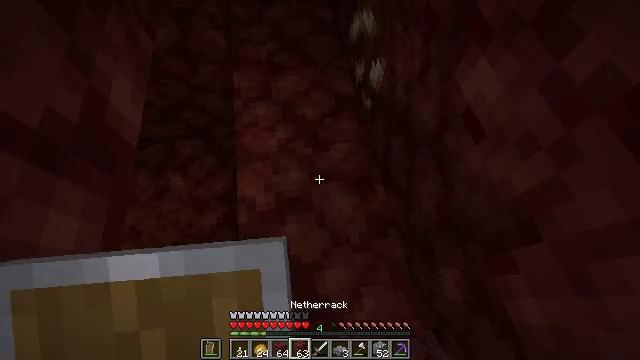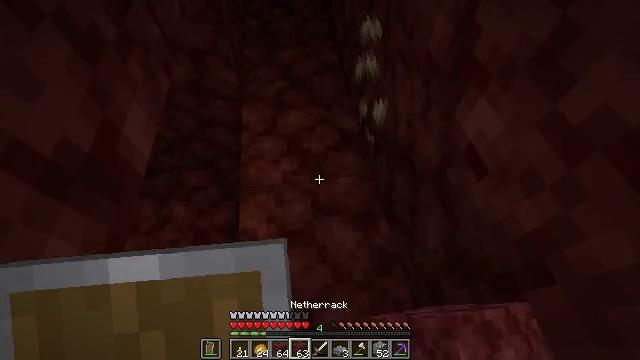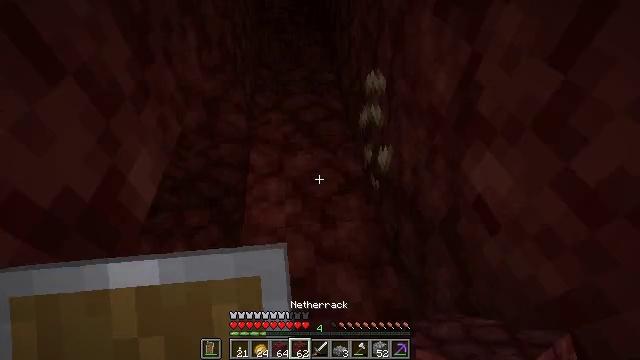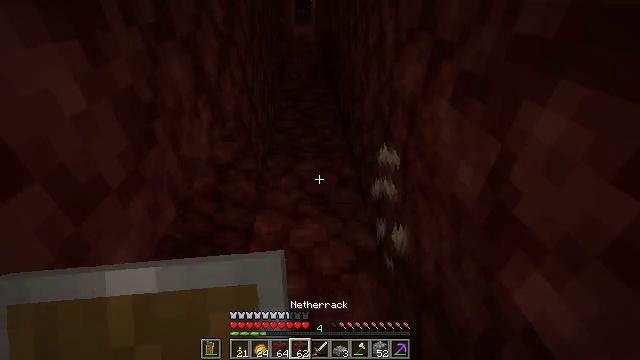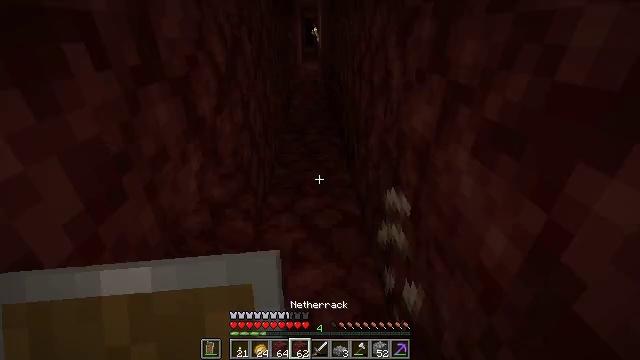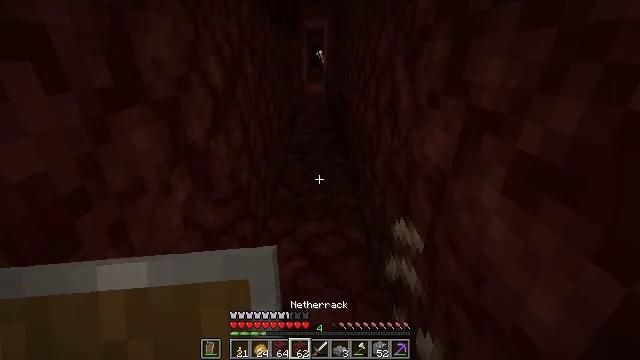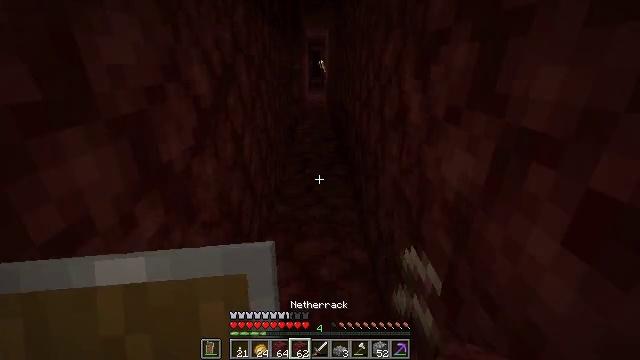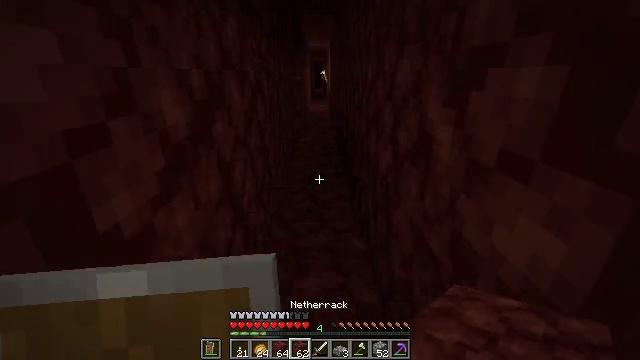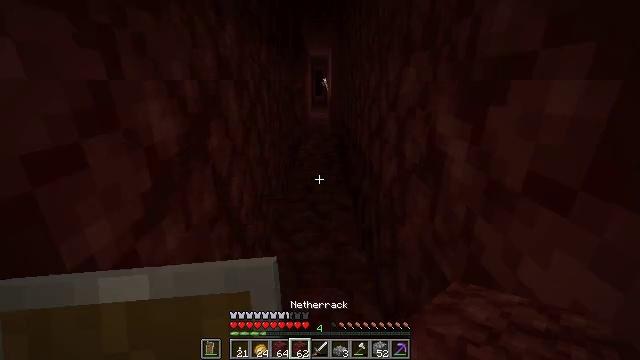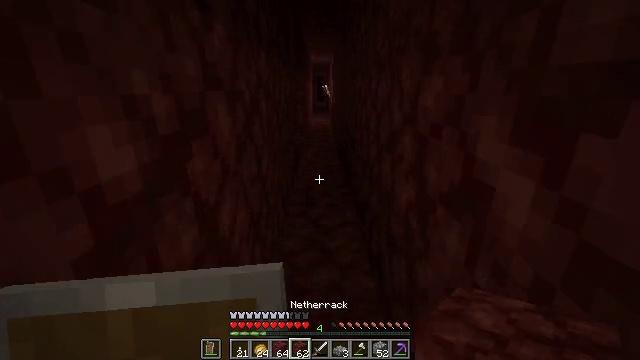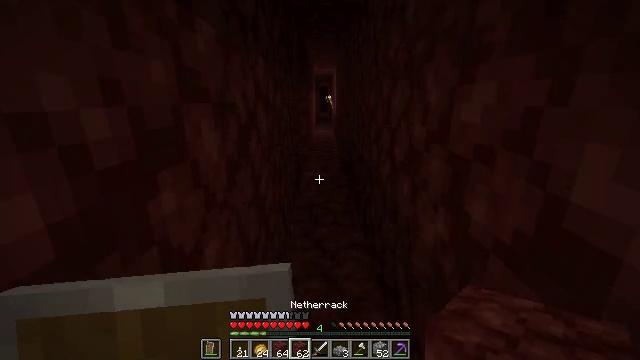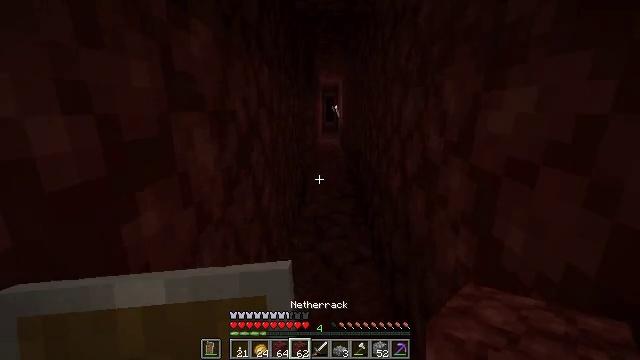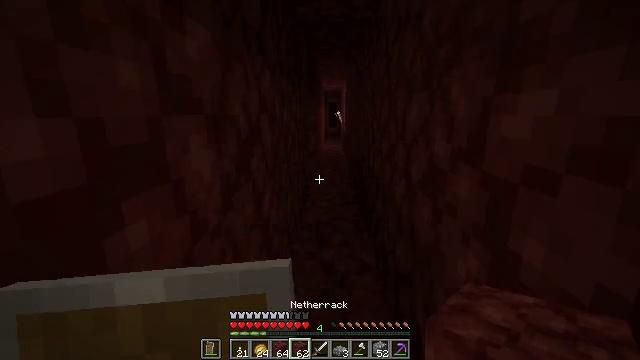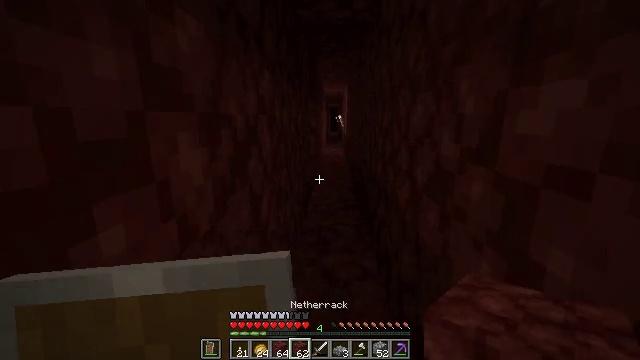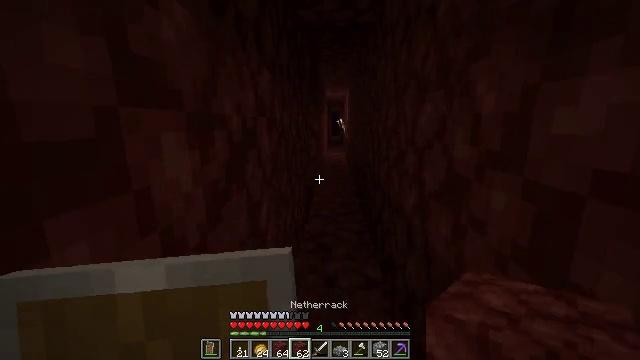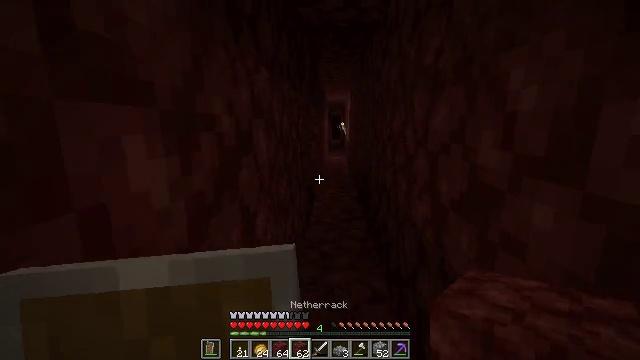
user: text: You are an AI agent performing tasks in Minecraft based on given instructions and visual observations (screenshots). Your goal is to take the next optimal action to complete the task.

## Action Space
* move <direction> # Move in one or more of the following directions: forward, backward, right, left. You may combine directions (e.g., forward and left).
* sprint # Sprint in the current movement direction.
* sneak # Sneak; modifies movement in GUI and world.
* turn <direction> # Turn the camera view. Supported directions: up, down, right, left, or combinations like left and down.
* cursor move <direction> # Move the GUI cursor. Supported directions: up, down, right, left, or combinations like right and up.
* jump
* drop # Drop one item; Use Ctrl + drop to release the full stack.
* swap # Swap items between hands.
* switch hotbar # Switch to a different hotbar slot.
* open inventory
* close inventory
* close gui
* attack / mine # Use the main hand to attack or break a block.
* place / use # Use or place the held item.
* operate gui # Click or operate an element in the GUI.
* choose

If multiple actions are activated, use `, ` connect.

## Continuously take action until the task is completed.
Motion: motion action
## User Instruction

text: Extract nether quartz by breaking the ore.
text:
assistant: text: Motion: turn left and up
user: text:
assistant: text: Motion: move forward, turn left and up
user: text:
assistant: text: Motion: move forward, turn left and up
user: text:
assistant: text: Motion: move forward, turn left and up
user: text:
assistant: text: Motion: move forward, turn left and up
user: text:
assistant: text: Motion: move forward, turn up
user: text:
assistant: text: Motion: move forward, turn up
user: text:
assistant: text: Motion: move forward, turn up
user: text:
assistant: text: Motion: move forward, turn up
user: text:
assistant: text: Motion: move forward, turn up
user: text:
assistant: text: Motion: turn left and up
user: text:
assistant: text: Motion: turn up
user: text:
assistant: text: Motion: no_op
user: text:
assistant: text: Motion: move forward
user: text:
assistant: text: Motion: move forward
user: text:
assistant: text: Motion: move forward
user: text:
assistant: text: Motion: no_op
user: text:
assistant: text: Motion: move forward
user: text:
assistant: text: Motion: move forward, turn right and up
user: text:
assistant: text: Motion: move forward
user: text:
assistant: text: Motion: move forward
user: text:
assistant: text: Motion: move forward
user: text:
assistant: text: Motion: move forward
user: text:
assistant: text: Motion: move forward, turn right
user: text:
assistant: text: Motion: move forward
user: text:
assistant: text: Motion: move forward
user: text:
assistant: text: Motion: move forward
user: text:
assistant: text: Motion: move forward
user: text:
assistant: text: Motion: move forward
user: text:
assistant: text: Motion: move forward